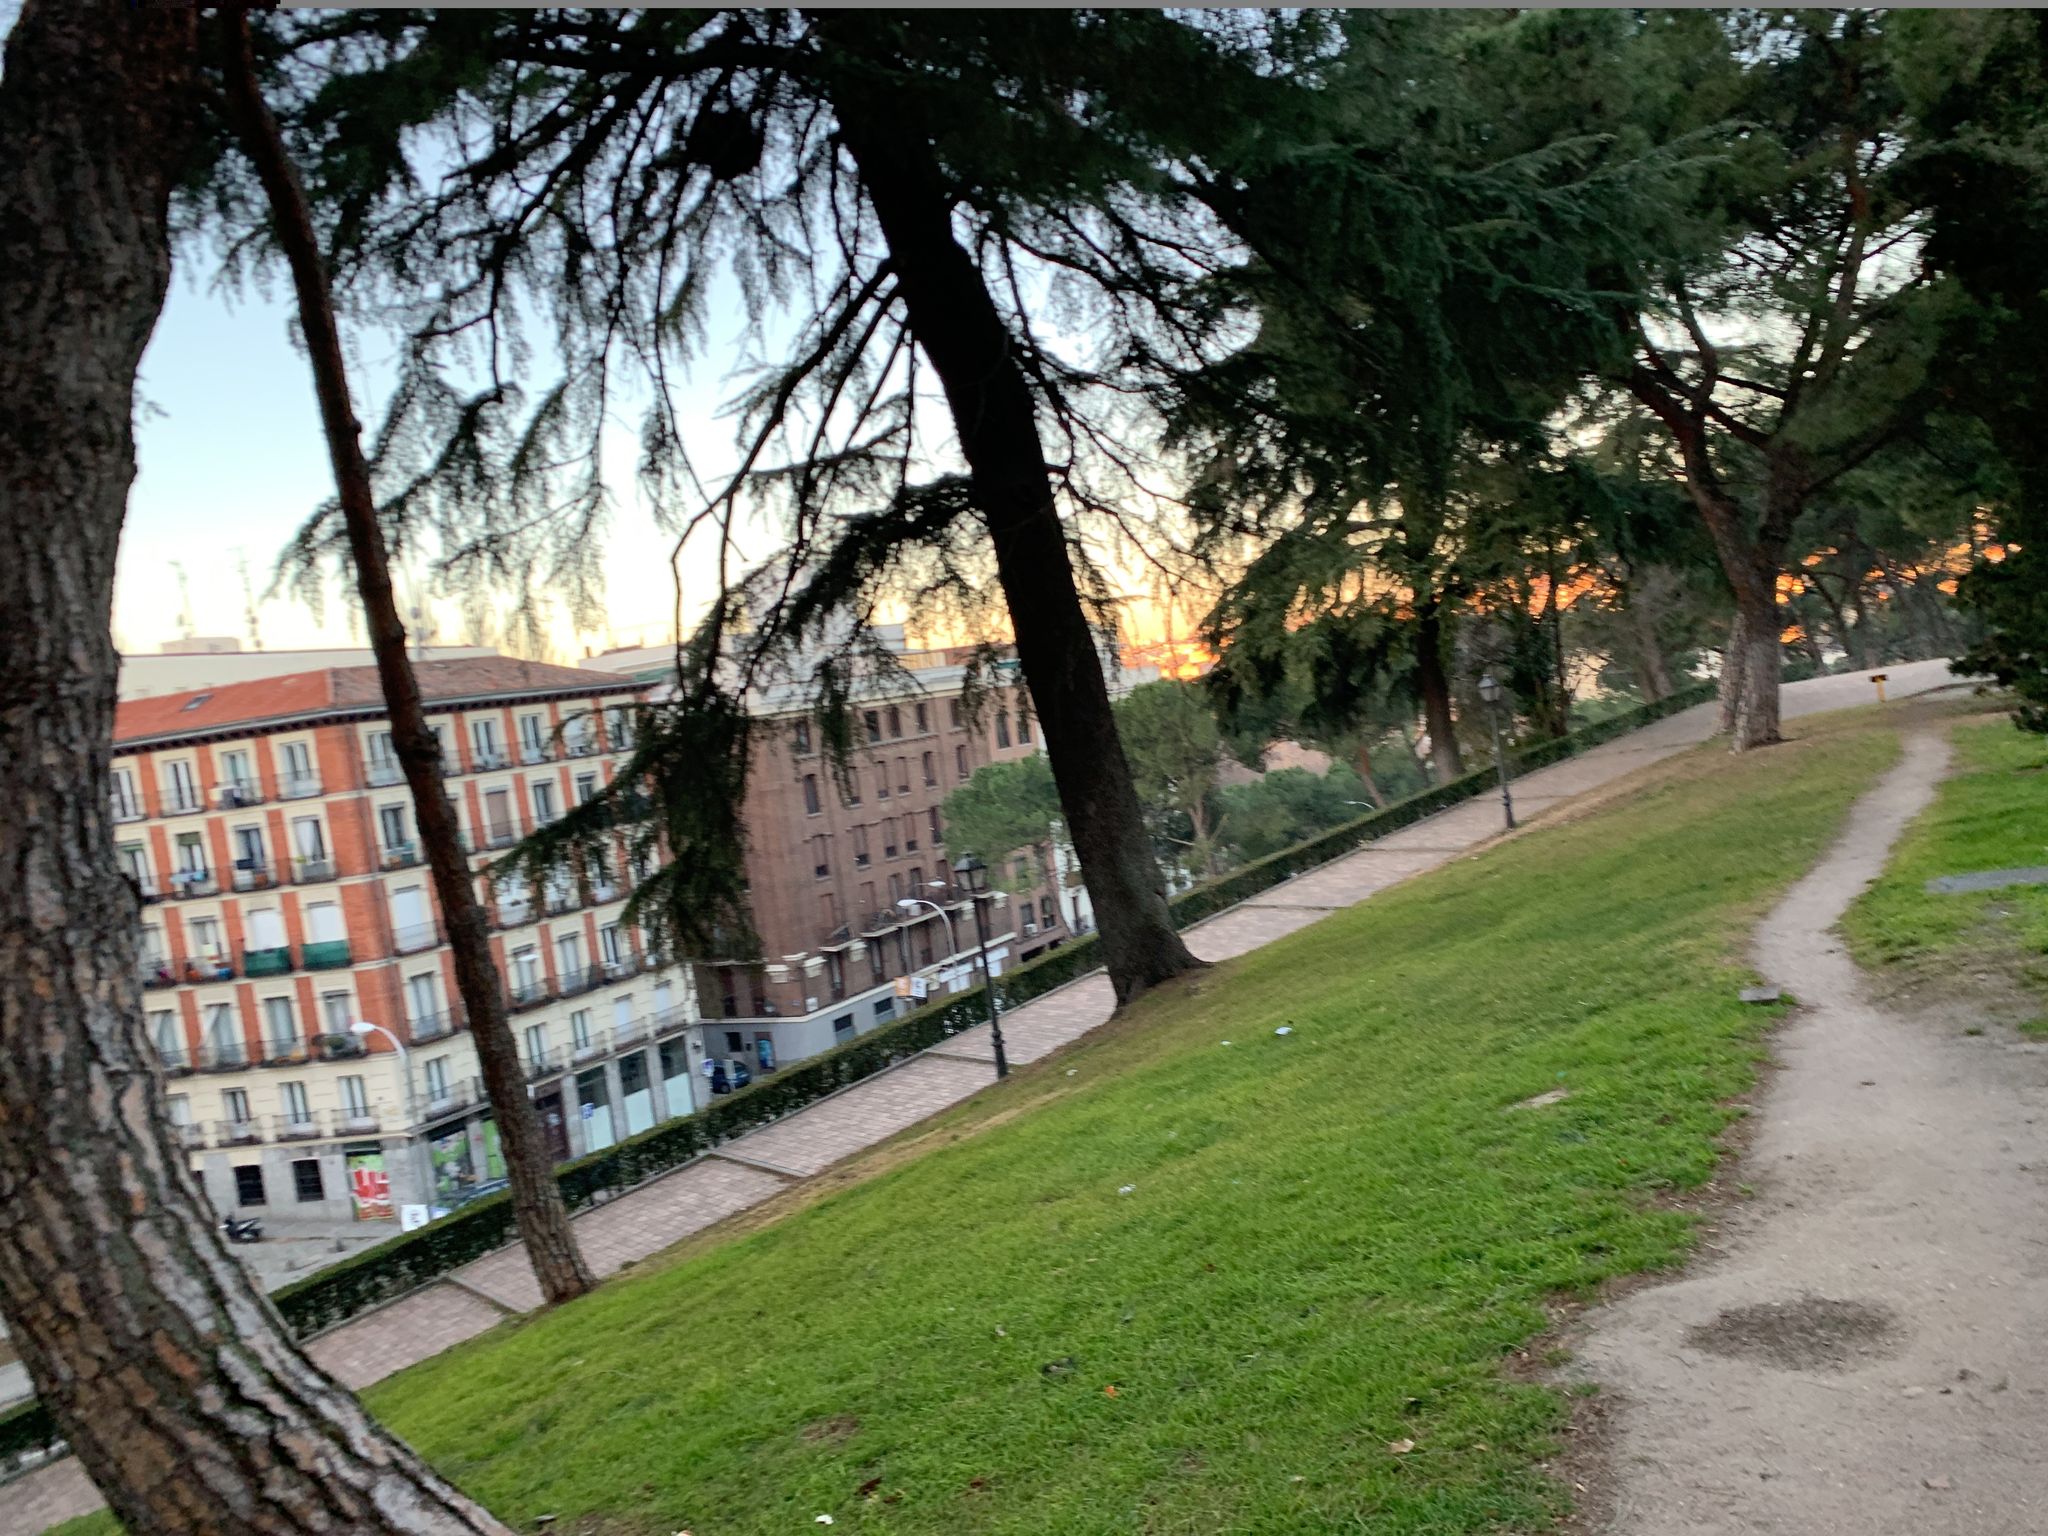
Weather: clear
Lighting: day
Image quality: good
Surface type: walking surface
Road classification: steps, pedestrian, service
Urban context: urban centre
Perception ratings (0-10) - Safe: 5.96, Lively: 4.98, Beautiful: 8.49, Boring: 3.55, Depressing: 4.06, Wealthy: 7.56